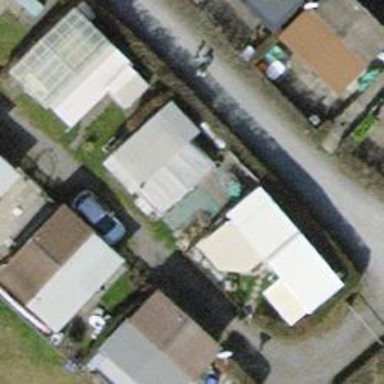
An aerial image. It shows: View of roof of building.